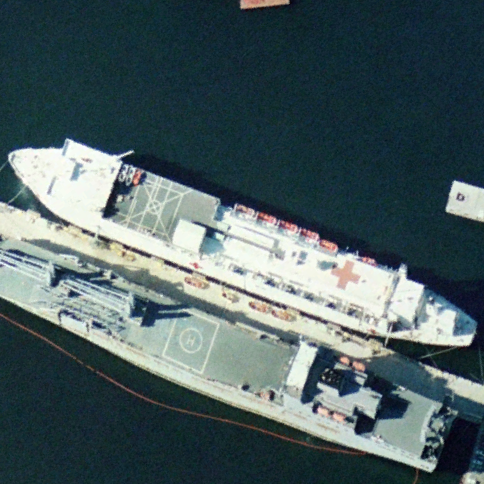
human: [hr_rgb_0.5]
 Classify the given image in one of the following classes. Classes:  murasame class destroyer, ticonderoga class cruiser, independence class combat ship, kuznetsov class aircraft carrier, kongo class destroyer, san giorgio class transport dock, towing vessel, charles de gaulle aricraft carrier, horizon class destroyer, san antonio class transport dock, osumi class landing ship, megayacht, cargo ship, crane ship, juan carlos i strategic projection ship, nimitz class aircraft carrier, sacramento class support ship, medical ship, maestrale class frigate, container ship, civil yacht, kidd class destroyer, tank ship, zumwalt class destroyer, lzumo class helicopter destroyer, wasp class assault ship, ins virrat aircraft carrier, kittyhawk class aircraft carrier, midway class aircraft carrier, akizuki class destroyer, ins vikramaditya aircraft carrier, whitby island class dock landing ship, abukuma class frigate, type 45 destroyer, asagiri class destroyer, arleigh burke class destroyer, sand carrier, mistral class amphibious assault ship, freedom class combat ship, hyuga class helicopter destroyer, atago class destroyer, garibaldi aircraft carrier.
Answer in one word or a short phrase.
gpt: Medical ship